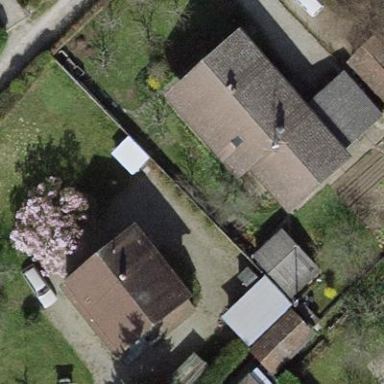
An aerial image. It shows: Garden enclosed by fence.